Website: macys
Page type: gifting
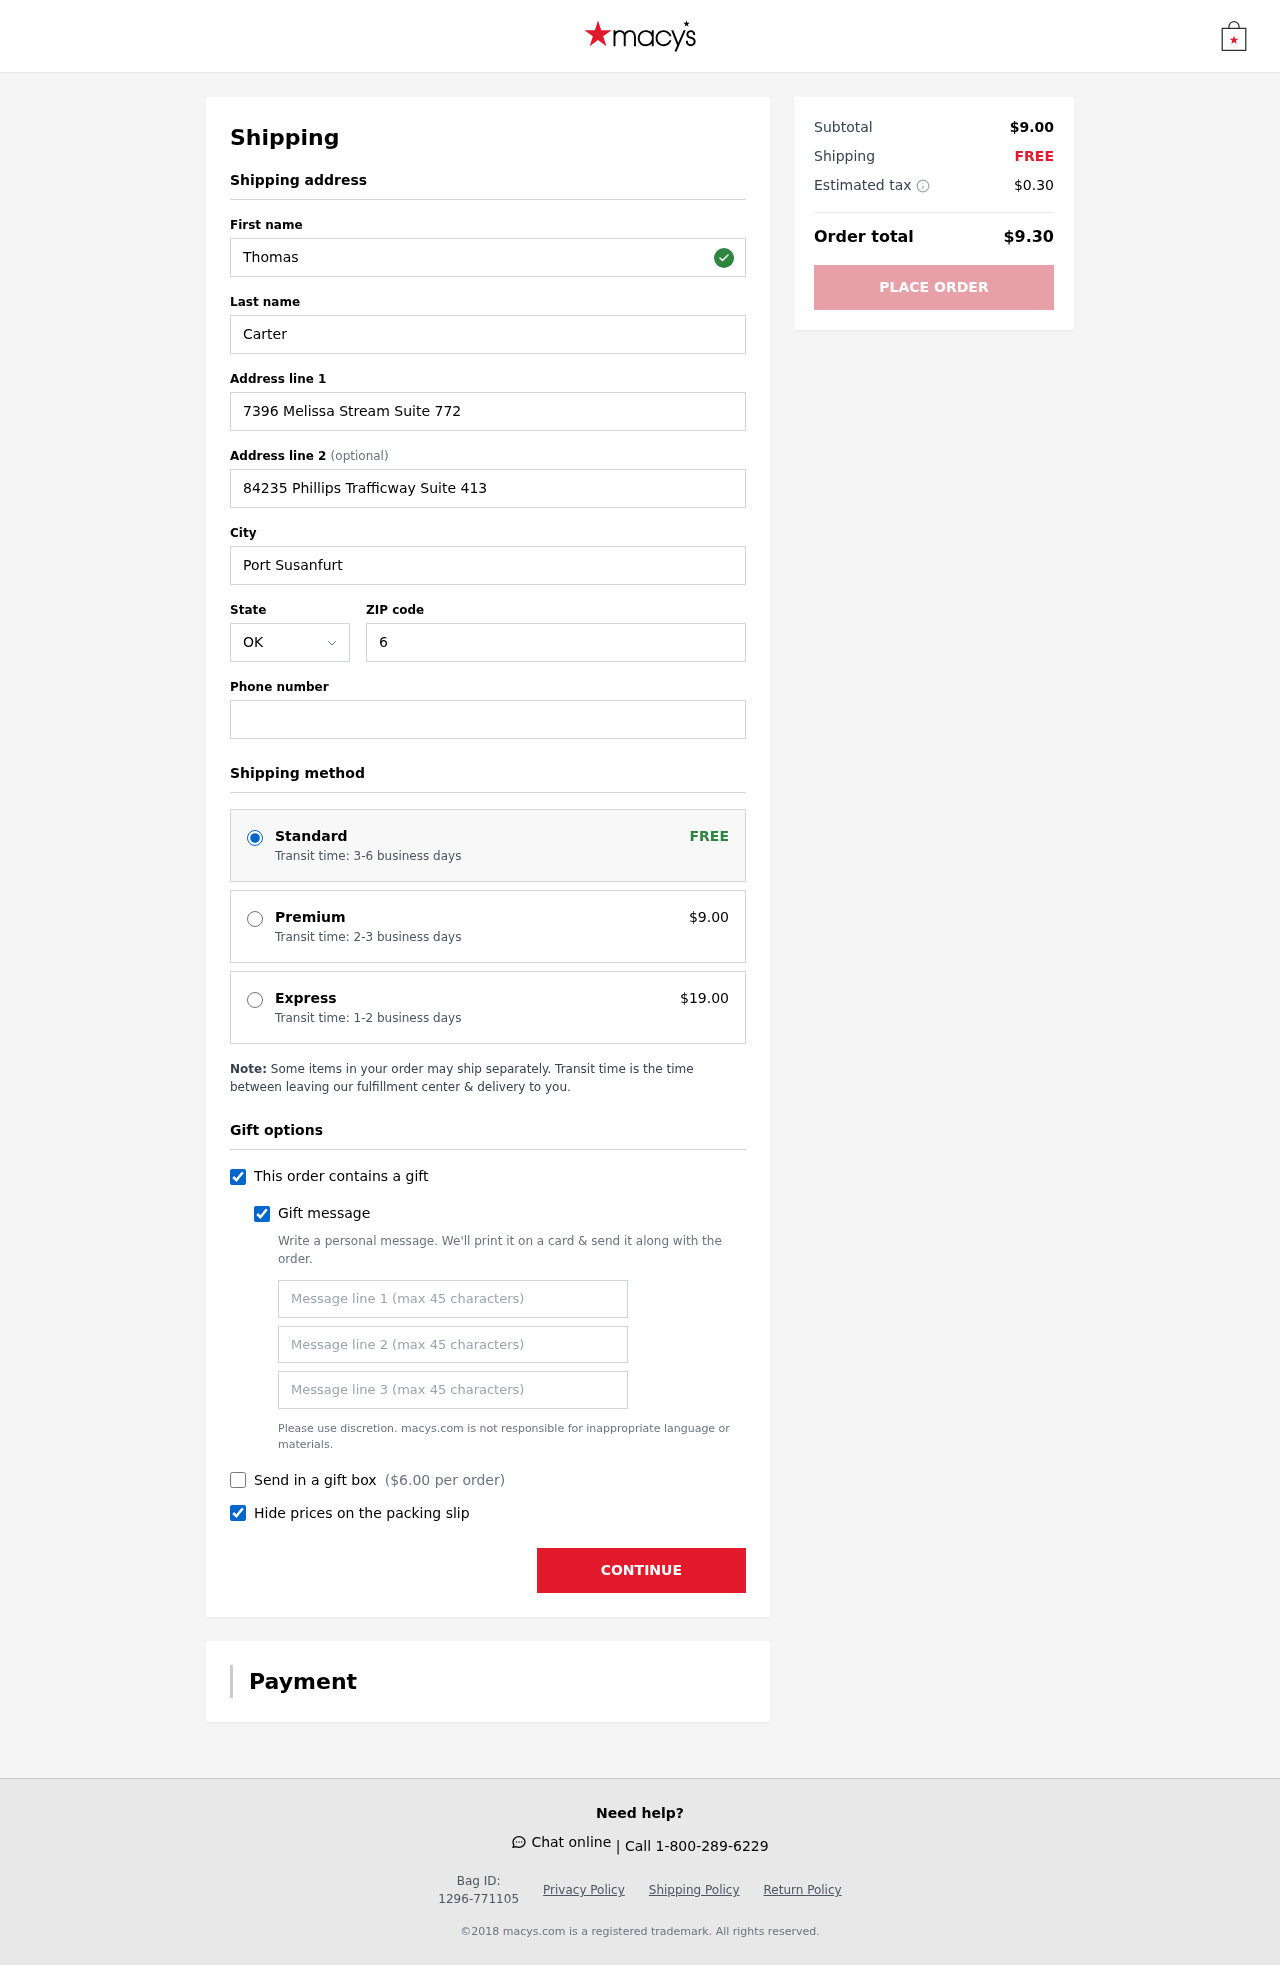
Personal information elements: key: PII_STATE_ABBR
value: OK
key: PII_FIRSTNAME
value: Thomas
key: PII_LASTNAME
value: Carter
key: PII_STREET
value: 7396 Melissa Stream Suite 772
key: PII_STREET2
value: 84235 Phillips Trafficway Suite 413
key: PII_CITY
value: Port Susanfurt
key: PII_POSTCODE
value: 60543
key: PII_PHONE
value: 2572530963
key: PII_GIFT_MESSAGE
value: Hey Caleb, I saw this peppermint vanilla hand soap and immediately thought of you—it's perfect for freshening up your space! Just a little something to bring a touch of cheer to your day. Enjoy!  Thomas
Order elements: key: ORDER_SHIPPING_STANDARD
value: Transit time: 3-6 business days
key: ORDER_SHIPPING_PREMIUM
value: Transit time: 2-3 business days
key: ORDER_SHIPPING_PREMIUM_PRICE
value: $9.00
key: ORDER_SHIPPING_EXPRESS
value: Transit time: 1-2 business days
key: ORDER_SHIPPING_EXPRESS_PRICE
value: $19.00
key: ORDER_GIFT_BOX_PRICE
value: $6.00
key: ORDER_SUBTOTAL
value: $9.00
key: ORDER_SHIPPING_COST
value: FREE
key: ORDER_TAX
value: $0.30
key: ORDER_TOTAL
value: $9.30